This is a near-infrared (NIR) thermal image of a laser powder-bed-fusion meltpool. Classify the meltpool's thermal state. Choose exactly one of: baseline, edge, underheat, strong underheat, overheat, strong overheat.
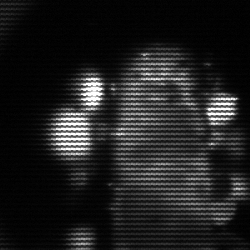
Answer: strong underheat